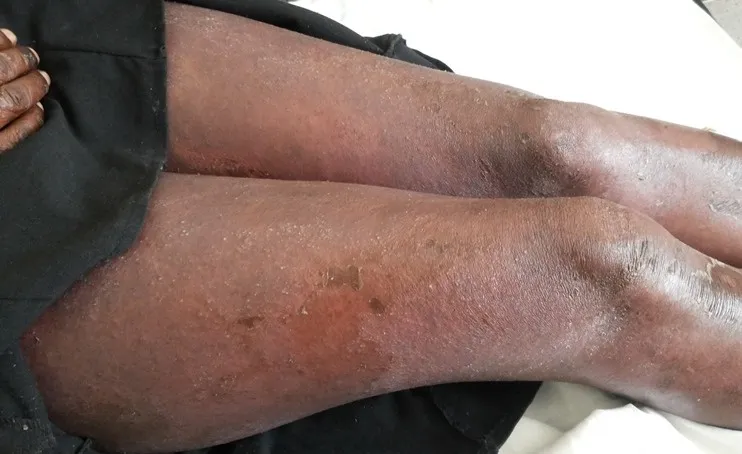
Resolving lower limb lesions.
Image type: medical_photograph (skin_photograph)